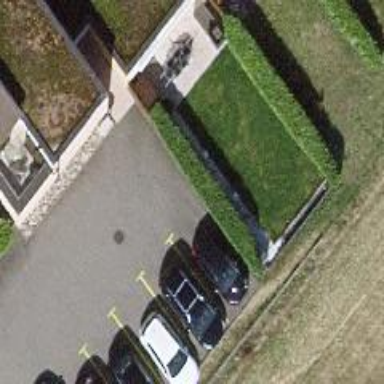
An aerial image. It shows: Hedge barrier.